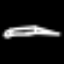
Label: pencil